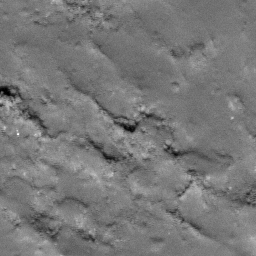
Pit: Lalande 3c
Host crater: Lalande
Host type: impact_melt
Lunar coordinates: latitude -4.531, longitude 351.49